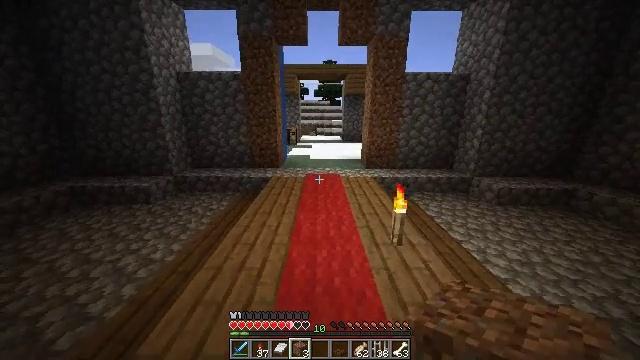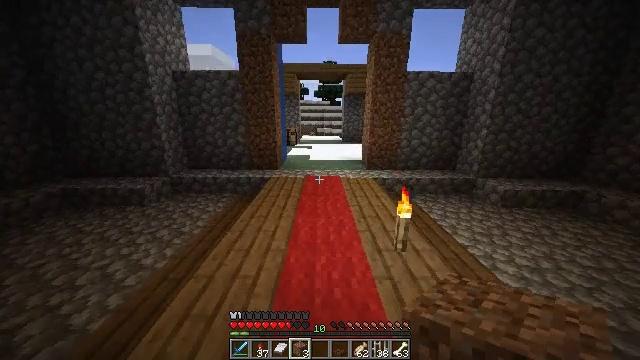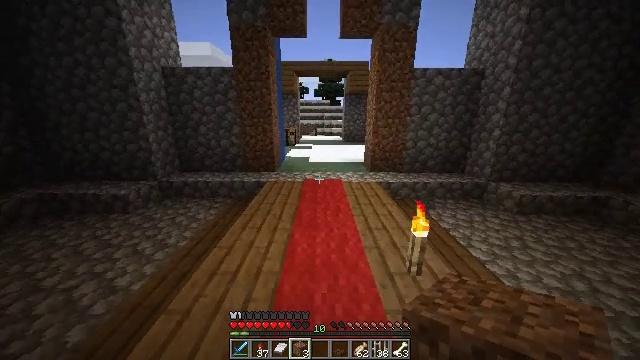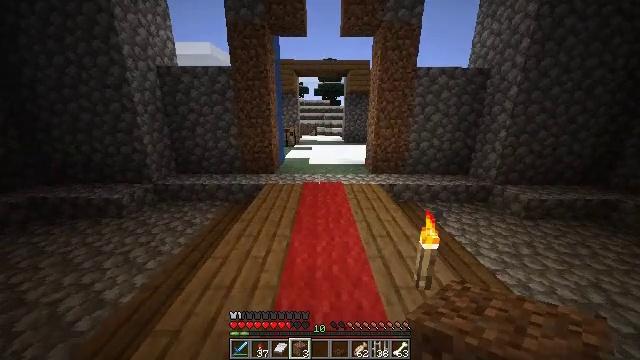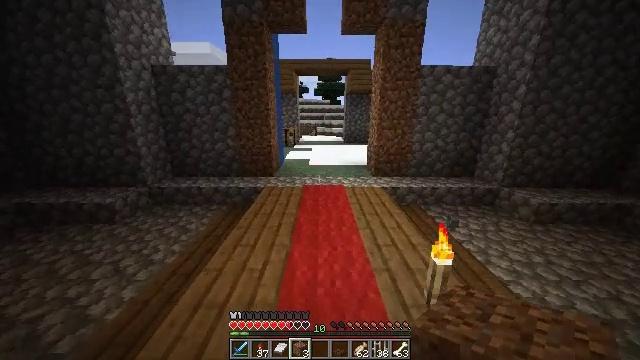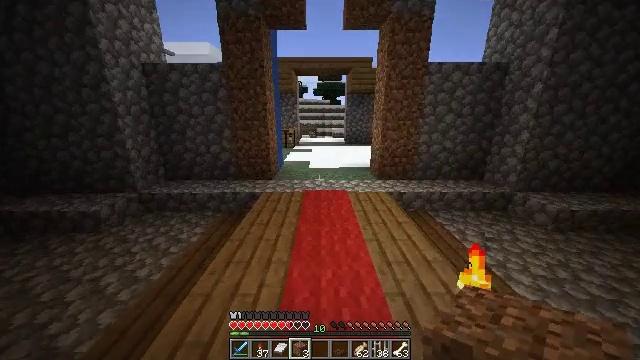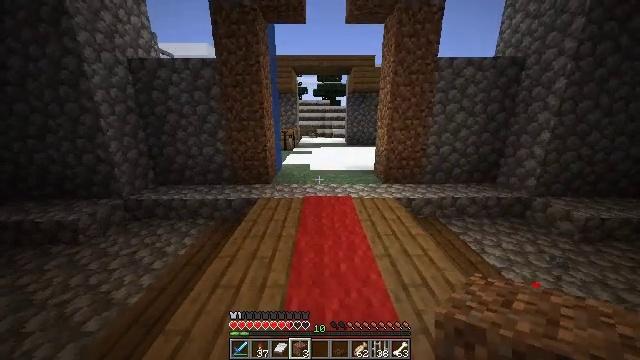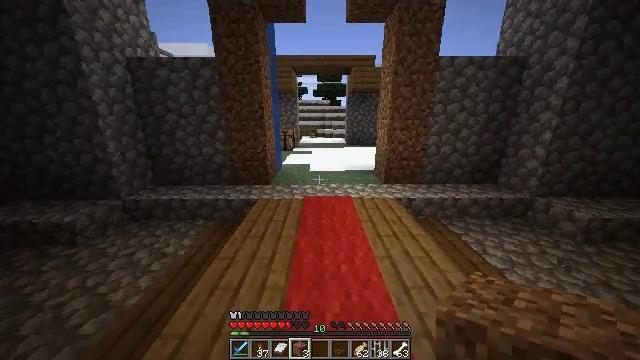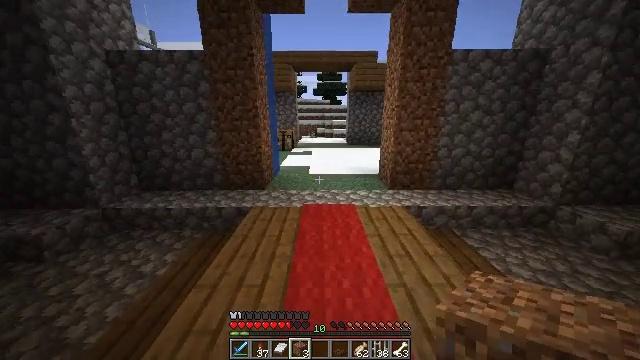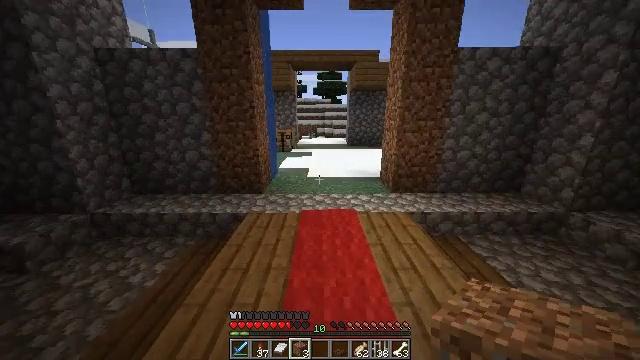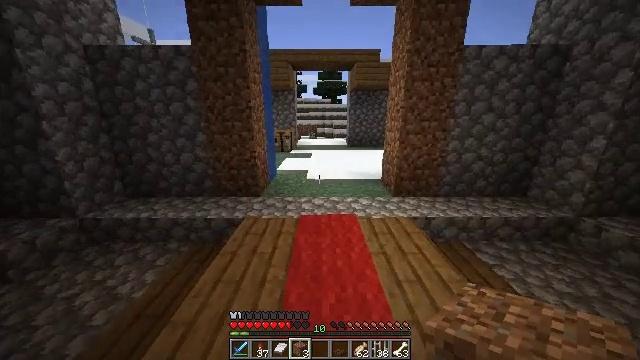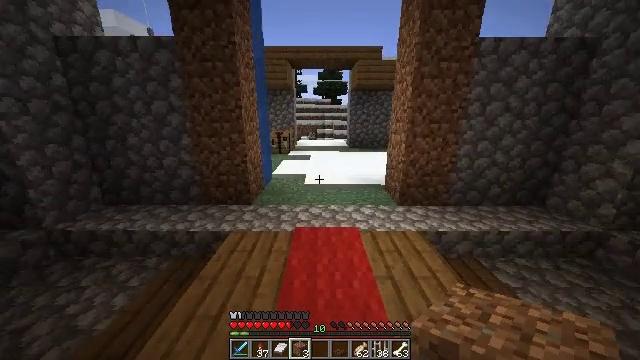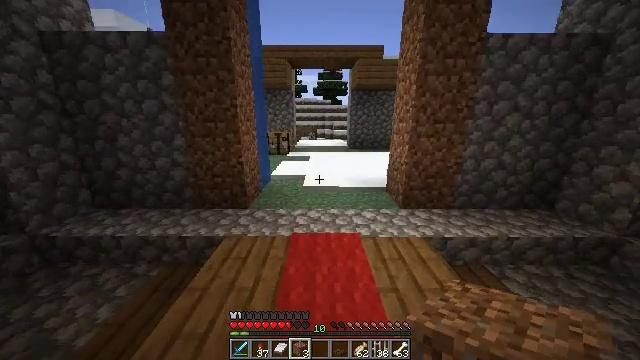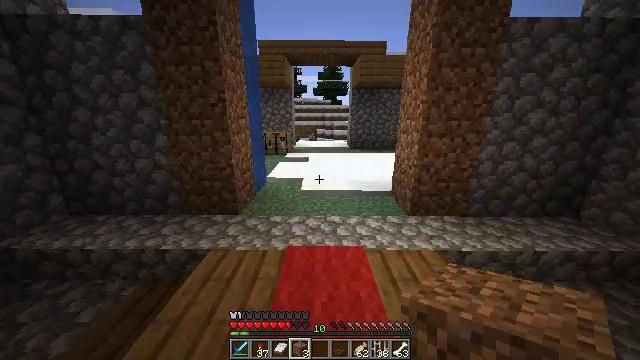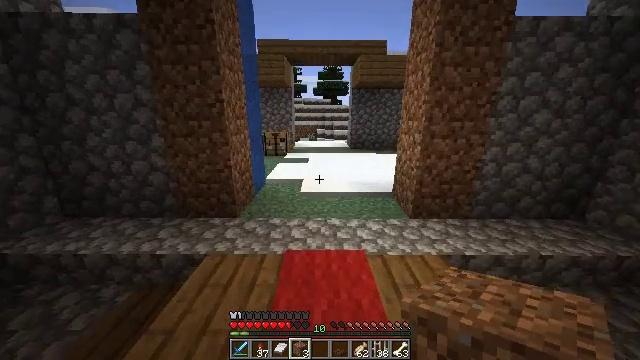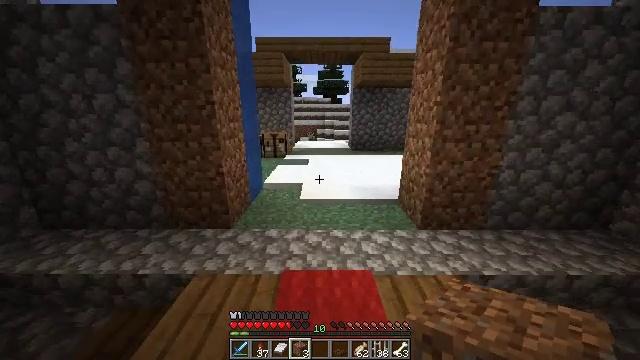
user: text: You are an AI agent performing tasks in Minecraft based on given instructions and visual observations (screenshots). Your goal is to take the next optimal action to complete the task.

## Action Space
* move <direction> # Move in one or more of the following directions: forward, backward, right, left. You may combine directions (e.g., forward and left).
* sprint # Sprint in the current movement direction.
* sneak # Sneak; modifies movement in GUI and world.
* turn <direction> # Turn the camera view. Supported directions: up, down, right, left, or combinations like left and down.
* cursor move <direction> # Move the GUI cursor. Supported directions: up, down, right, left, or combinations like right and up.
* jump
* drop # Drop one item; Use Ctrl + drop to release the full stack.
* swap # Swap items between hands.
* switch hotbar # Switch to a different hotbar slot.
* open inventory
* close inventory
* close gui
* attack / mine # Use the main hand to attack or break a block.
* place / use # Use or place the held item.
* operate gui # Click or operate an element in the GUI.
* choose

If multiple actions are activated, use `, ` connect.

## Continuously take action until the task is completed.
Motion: motion action
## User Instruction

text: Remove kelp and place it on the ground.
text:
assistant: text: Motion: move forward
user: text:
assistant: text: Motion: move forward
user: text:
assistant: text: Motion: move forward
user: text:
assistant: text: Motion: move forward
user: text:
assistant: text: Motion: move forward
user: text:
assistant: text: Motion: move forward
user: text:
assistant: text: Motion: move forward
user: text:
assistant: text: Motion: move forward
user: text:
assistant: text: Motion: move forward
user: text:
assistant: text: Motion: move forward
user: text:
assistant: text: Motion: move forward
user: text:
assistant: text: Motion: move forward
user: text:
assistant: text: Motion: move forward
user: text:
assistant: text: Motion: move forward
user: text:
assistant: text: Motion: move forward
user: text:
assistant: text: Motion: move forward
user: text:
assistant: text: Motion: no_op
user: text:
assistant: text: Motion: no_op
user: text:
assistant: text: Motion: no_op
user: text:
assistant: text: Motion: no_op
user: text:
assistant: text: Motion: no_op
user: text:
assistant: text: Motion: no_op
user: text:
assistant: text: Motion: no_op
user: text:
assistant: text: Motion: no_op
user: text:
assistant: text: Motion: no_op
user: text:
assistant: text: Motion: no_op
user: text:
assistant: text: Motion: no_op
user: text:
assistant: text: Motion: no_op
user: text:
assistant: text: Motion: no_op
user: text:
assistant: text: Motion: no_op